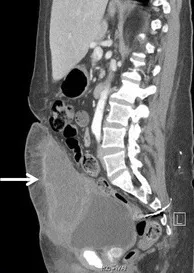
Sagittal. Views. The mass can be seen extending anteriorly and superiorly from the dome of the bladder (arrows).
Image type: radiology (ct)